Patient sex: M
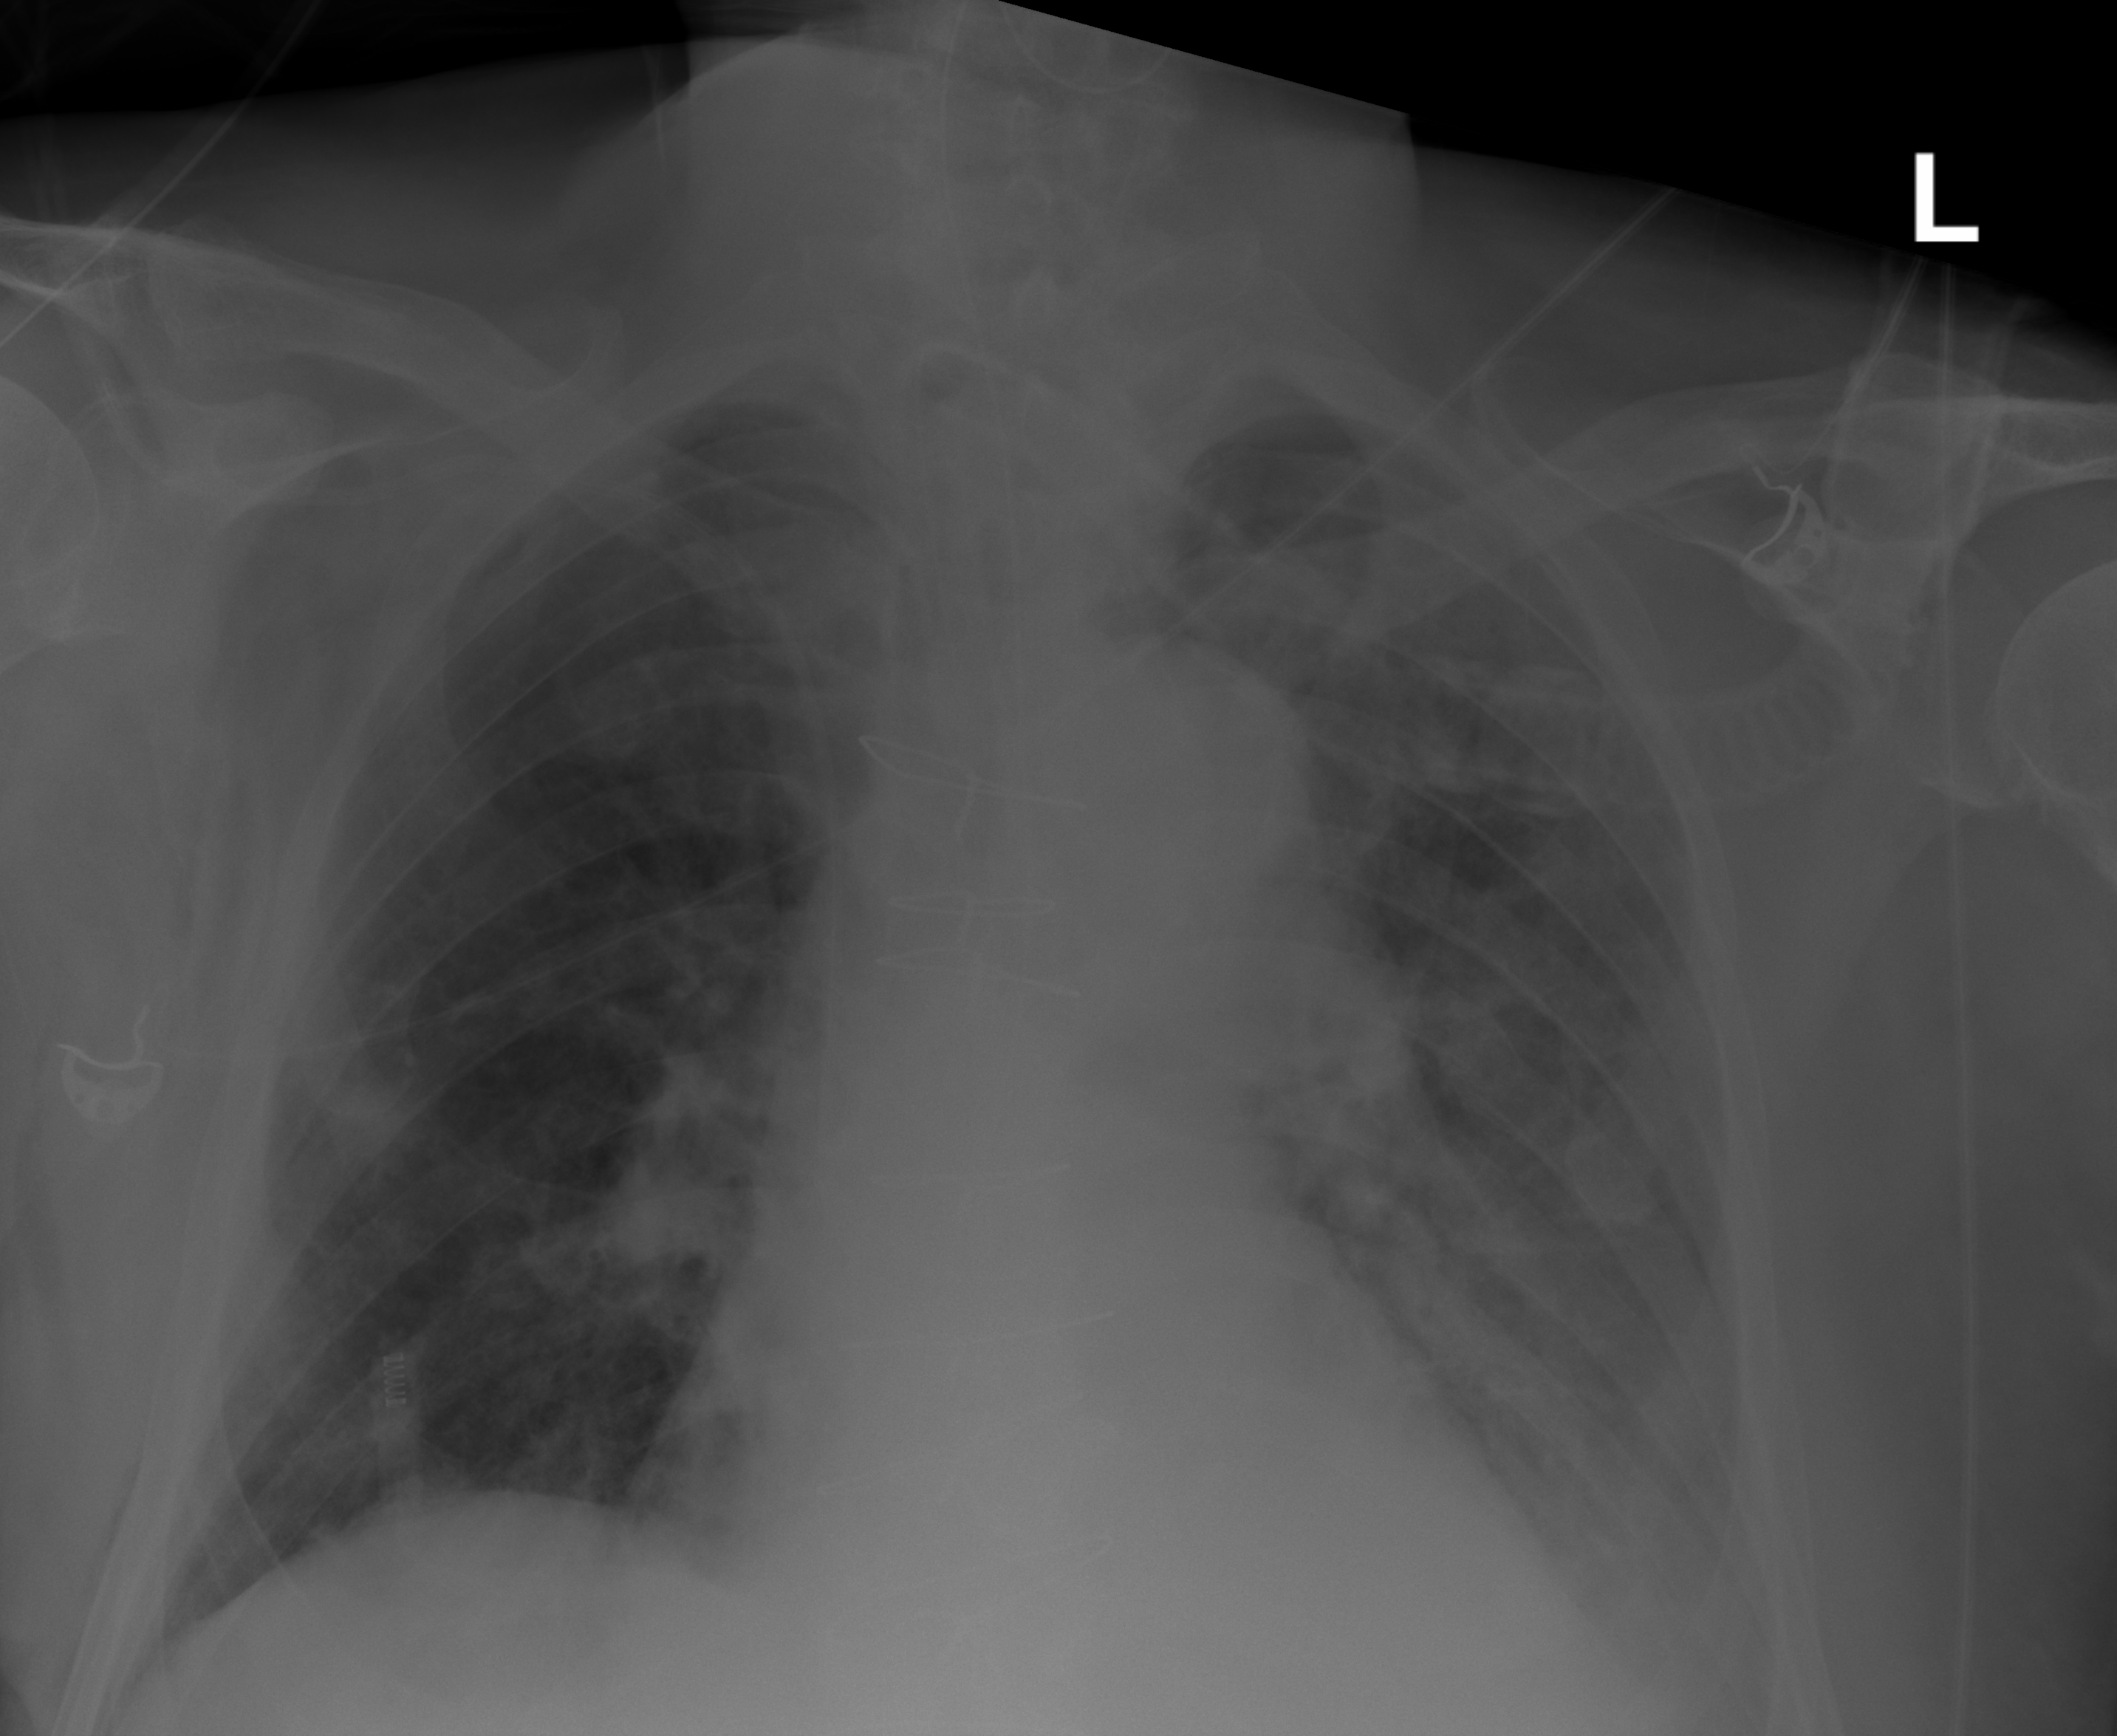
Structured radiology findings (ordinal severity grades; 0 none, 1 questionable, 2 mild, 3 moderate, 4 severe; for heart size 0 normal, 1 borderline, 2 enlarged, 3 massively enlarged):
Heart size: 2
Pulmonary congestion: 2
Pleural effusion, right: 0
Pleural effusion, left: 2
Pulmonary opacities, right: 2
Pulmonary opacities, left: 3
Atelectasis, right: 2
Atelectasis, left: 2